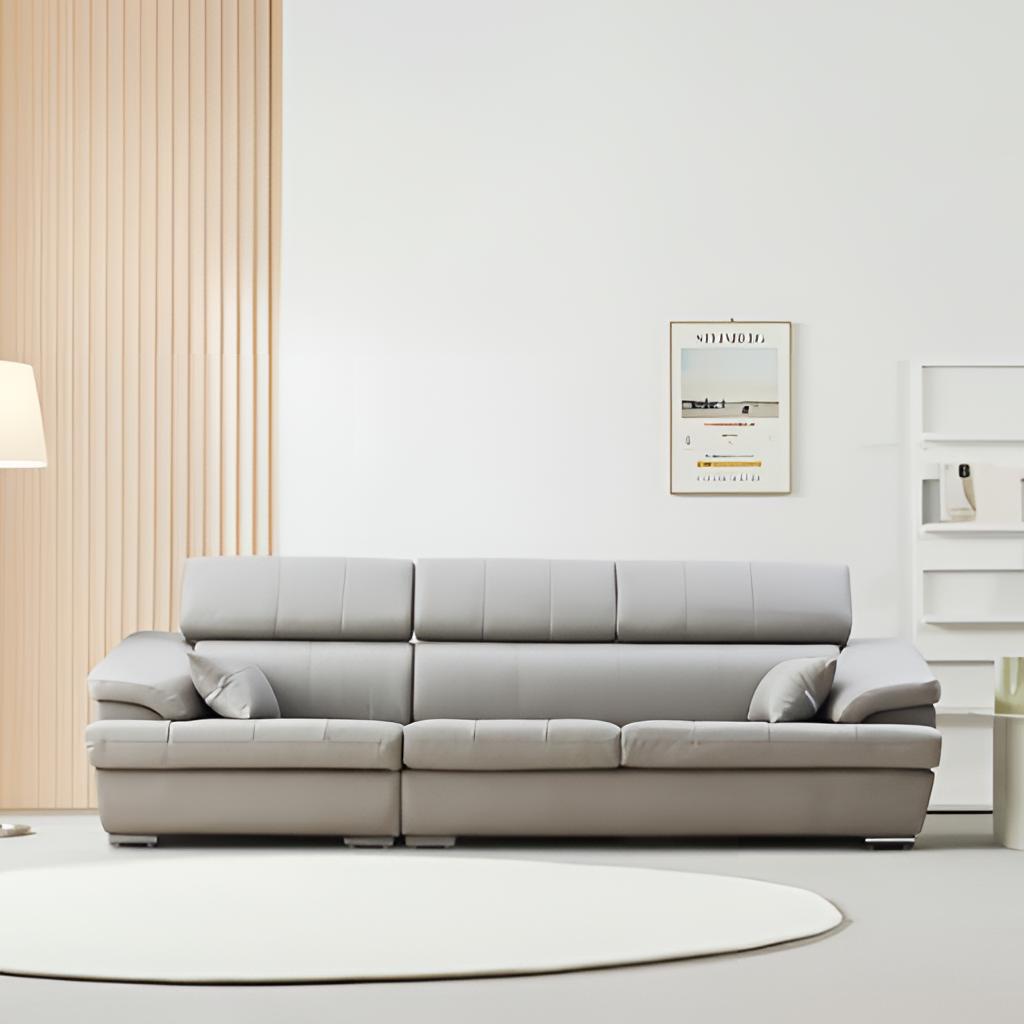
leather sofa, living room, cream wood wallpaper, with vertical panel pattern, contemporary, carpet flooring, with solid pattern